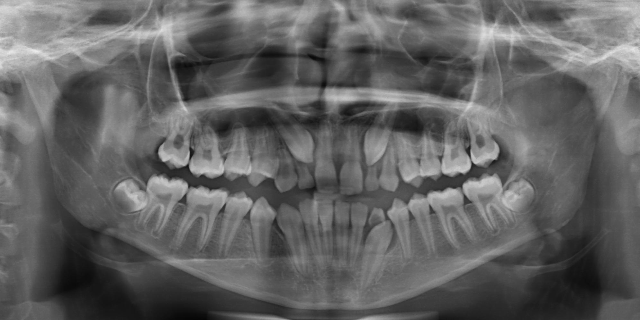
adult